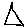
Label: triangle